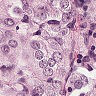
Metastatic tissue present: yes